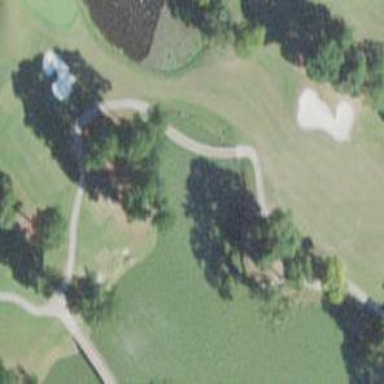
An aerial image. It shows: Grassy area designated as golf fairway.